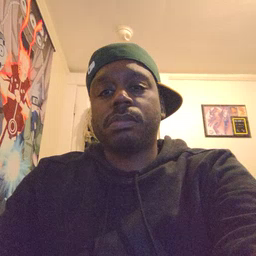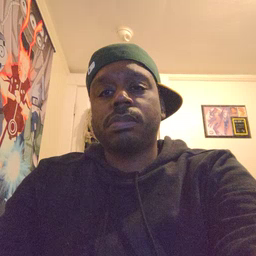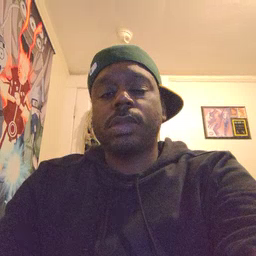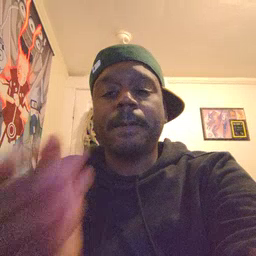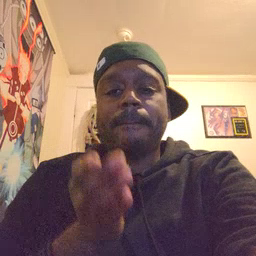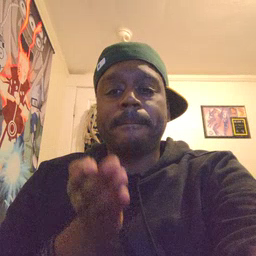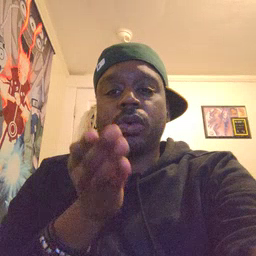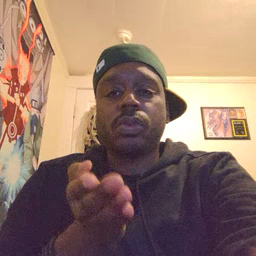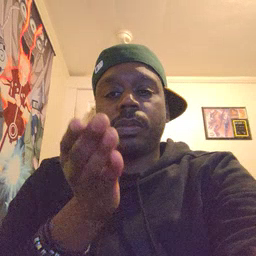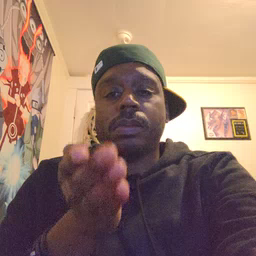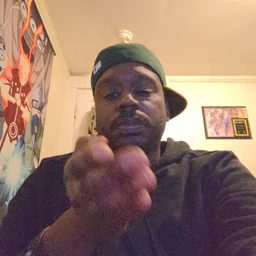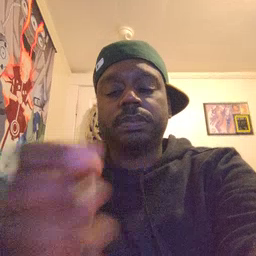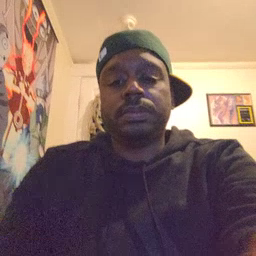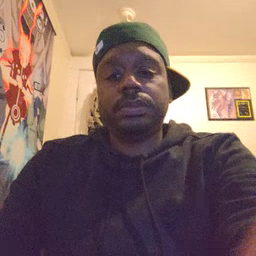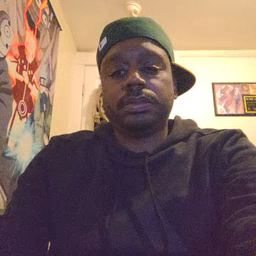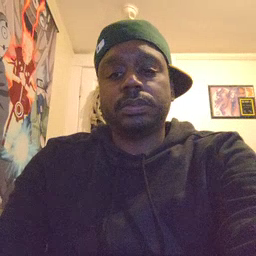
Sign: boat